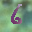
Label: 6